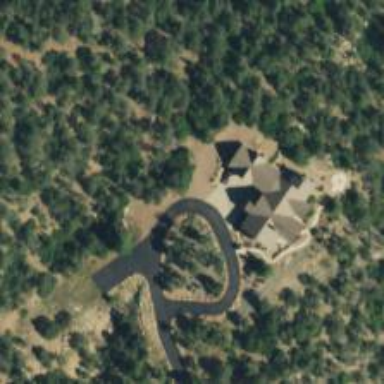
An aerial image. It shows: Driveway.